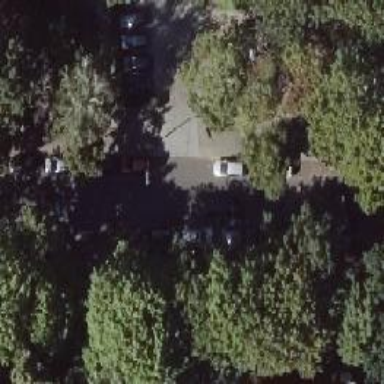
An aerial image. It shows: Residential road with asphalt surface and sidewalks on both sides. There are parallel on-street parking lanes on both sides of the road.